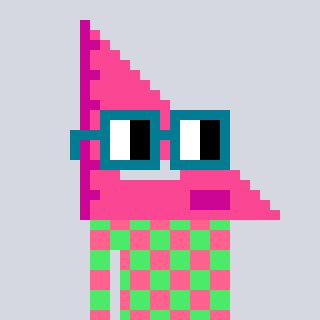
a pixel art character with square dark green glasses, a squadron ruler-shaped head and a teal-colored body on a cool background